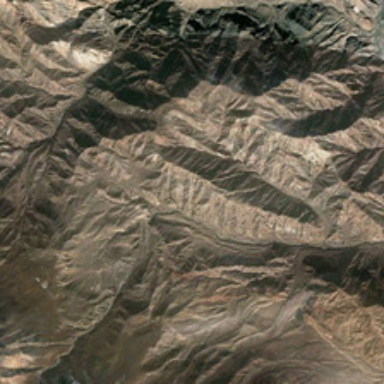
It is a large piece of yellow mountain .